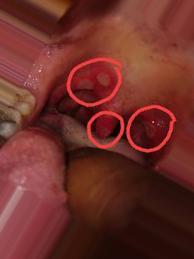
Condition: Mouth Ulcer